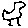
Label: bird